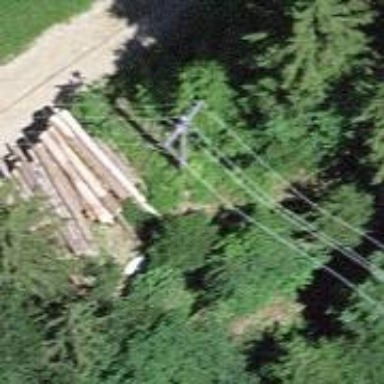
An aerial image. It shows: Utility pole as the man-made structure.